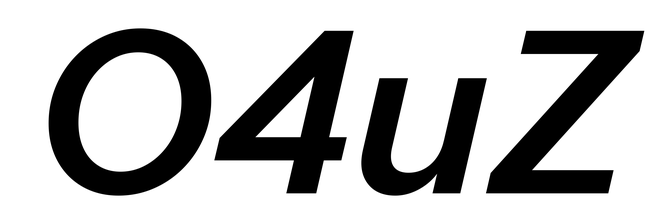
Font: InstrumentSans-Italic_SemiBold_Italic